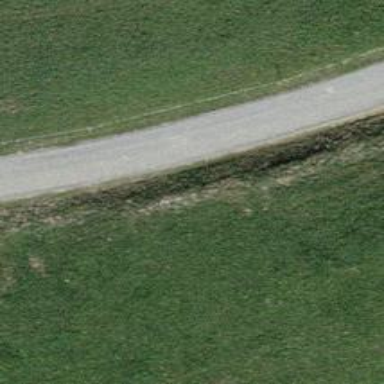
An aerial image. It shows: Track with grade1 tracktype.